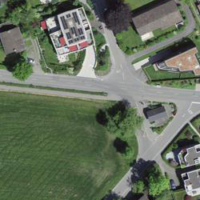
EUNIS habitat code: 25
Species observed at this site:
Pseudochorthippus parallelus
Tettigonia viridissima
Roeseliana roeselii